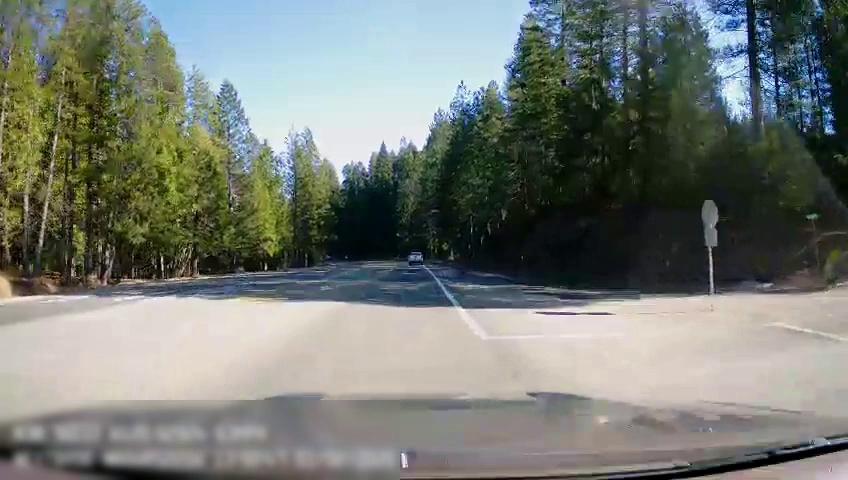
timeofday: Day
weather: Sunny
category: Drivable Space
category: Vehicles | Truck
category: Lanes | Alternate Lane
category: Lanes | Current Lane
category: Lanes | Opposite Lane
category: Lanes | Opposite Lane